Question:
I tried changing the string, and tried repeating everything over and over. Nothing seems to work.
Edit: Thanks for the replies, it is working now.
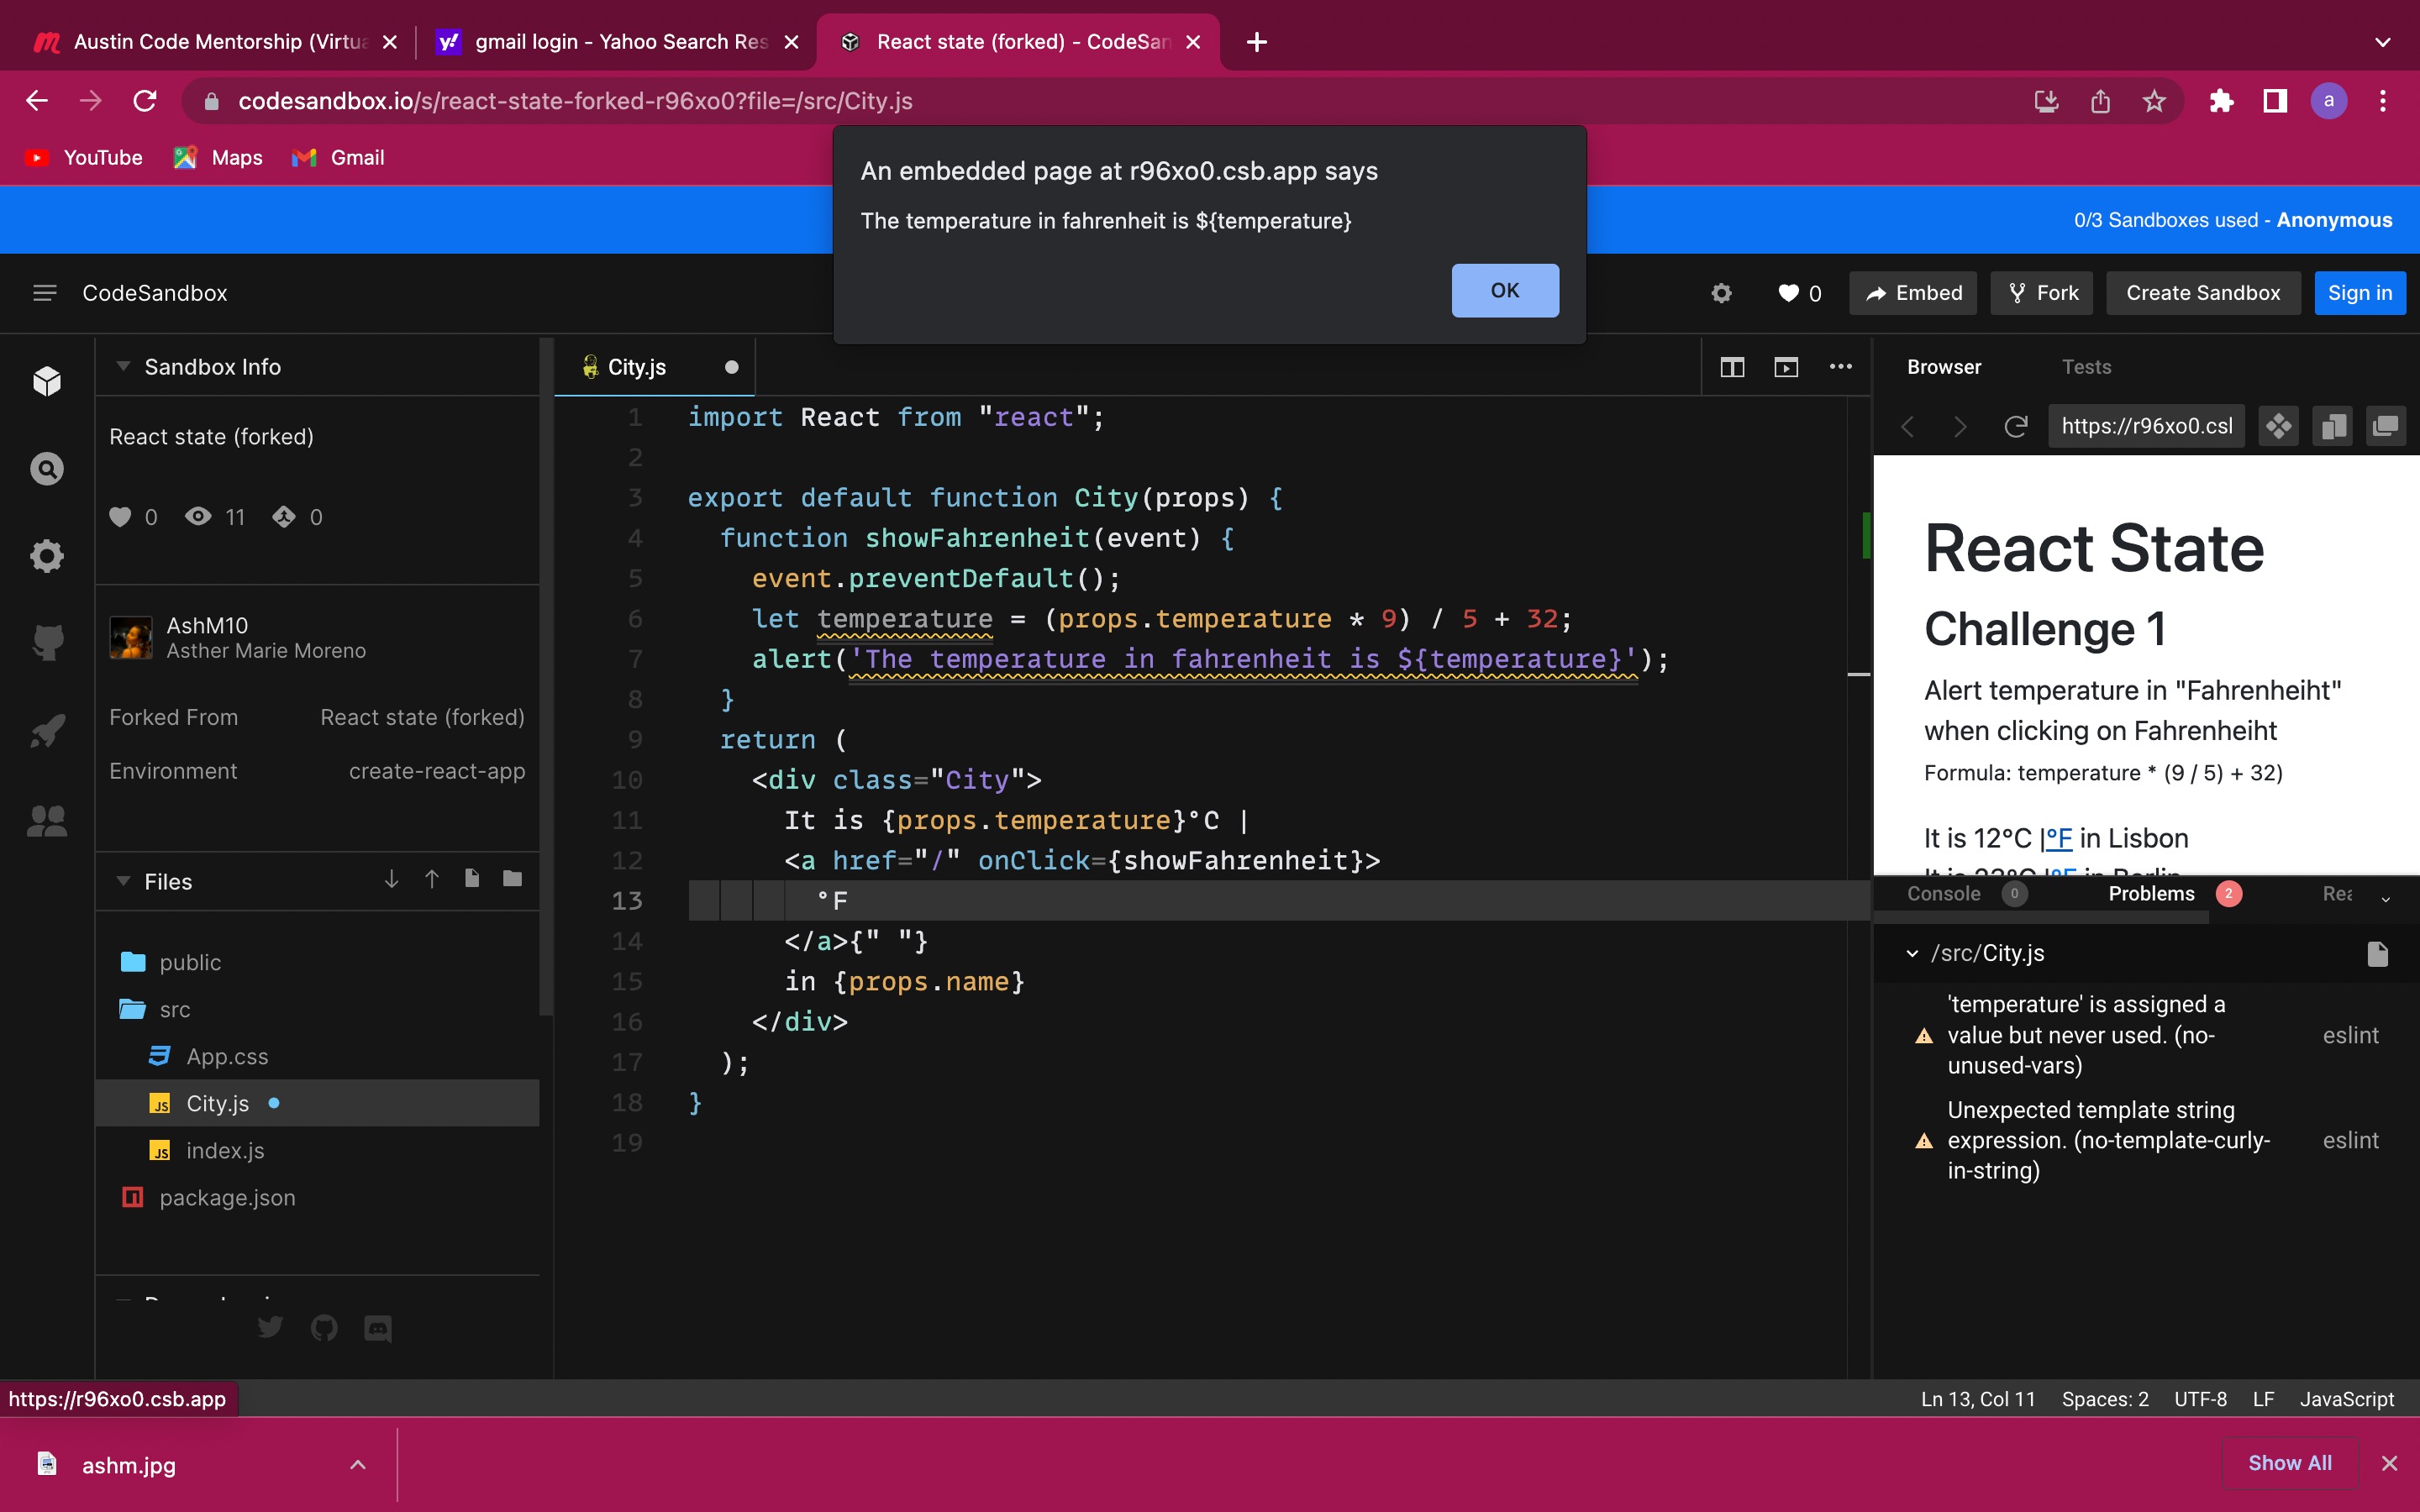
Answer: It says that you create a new variable 'let temperature' but you are not using it anywhere in your code
If you want to use it in the alert you should use backticks '' for s tring interpolation instead of single quotes ''